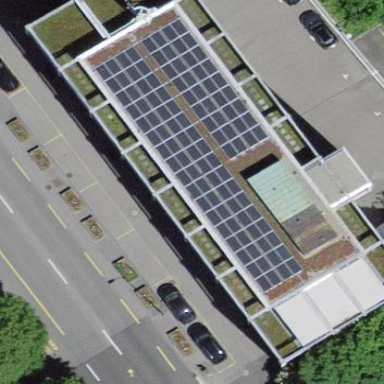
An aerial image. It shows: Government office building with flat roof.